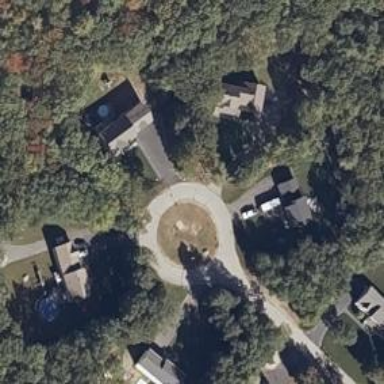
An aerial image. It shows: Driveway.